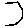
Label: hexagon